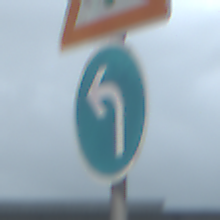
Verkehrszeichen: VorgeschriebeneFahrtrichtungLinks
Zusatzzeichen oben: Lichtzeichenanlage
Umgebung: Outdoor, Suburban
Tageszeit: Midday
Wetter: Overcast
Licht: Natural
Jahreszeit: NotSpecified
Kontrast: LowContrast